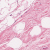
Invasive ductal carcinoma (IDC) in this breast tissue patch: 0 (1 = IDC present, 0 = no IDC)